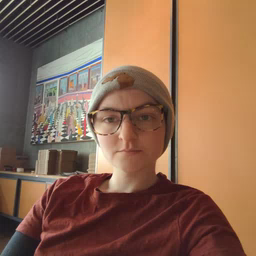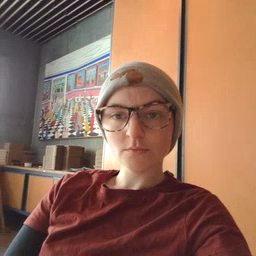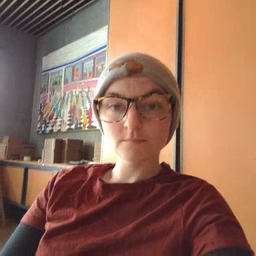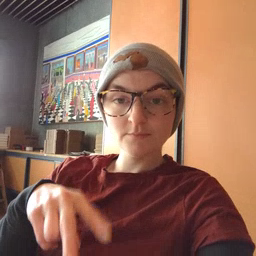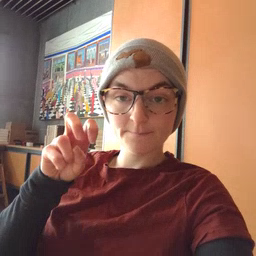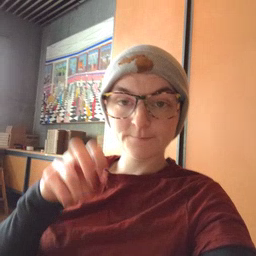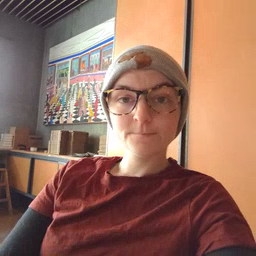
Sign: jump